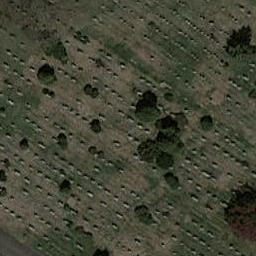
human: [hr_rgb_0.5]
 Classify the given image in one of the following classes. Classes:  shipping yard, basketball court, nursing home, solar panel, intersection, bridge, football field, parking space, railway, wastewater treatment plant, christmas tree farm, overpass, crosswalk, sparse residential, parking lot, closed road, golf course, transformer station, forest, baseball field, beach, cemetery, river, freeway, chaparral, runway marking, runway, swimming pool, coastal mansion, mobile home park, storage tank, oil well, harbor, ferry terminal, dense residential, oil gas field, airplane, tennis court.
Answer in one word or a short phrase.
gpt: cemetery